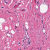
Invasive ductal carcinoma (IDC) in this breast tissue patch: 0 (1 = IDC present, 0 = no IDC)